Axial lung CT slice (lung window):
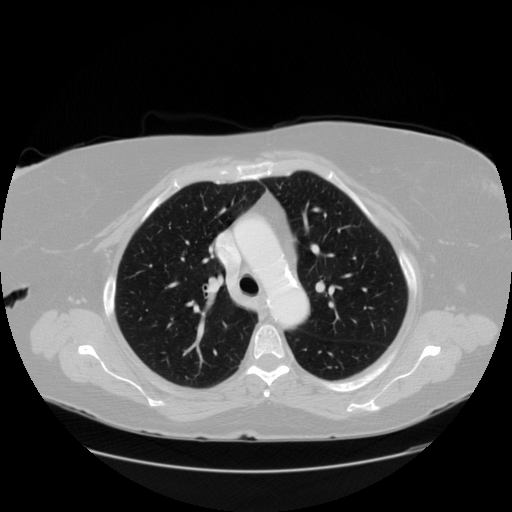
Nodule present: no